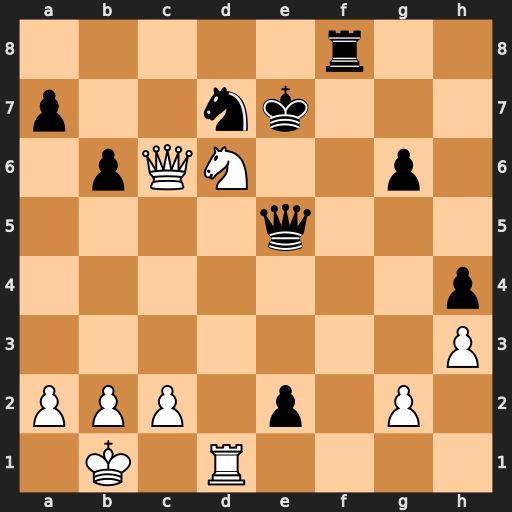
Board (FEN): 5r2/p2nk3/1pQN2p1/4q3/7p/7P/PPP1p1P1/1K1R4
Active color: w
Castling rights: -
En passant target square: -
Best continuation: Nc8+ Rxc8 Qxd7+ Kf6 Rd6+ Qxd6 Qxd6+